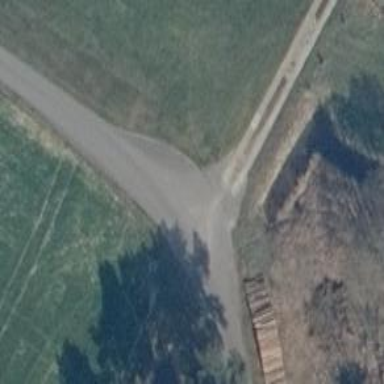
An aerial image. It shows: Unclassified road with asphalt surface passing through agricultural land.